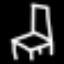
Label: chair